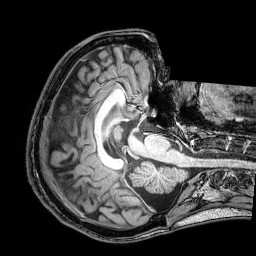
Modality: T1w
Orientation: axial
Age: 22
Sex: male